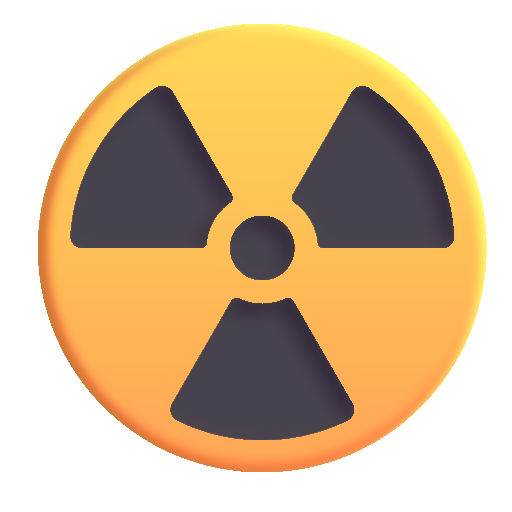
radioactive color